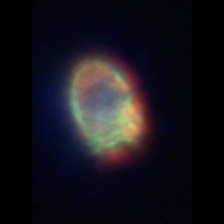
Taxon: Dinophysis
Group: Dinoflagellates